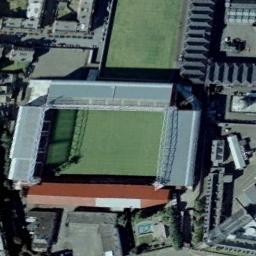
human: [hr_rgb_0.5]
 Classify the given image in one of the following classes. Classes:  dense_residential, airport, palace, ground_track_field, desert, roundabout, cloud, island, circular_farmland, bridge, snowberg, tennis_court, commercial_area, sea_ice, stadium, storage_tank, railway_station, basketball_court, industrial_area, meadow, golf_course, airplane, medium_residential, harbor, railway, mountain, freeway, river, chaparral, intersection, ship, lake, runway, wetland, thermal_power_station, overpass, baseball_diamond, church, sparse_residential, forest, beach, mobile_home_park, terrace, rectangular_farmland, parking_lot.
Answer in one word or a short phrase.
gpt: stadium